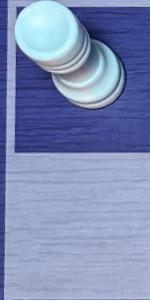
Label: Empty